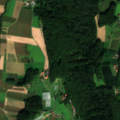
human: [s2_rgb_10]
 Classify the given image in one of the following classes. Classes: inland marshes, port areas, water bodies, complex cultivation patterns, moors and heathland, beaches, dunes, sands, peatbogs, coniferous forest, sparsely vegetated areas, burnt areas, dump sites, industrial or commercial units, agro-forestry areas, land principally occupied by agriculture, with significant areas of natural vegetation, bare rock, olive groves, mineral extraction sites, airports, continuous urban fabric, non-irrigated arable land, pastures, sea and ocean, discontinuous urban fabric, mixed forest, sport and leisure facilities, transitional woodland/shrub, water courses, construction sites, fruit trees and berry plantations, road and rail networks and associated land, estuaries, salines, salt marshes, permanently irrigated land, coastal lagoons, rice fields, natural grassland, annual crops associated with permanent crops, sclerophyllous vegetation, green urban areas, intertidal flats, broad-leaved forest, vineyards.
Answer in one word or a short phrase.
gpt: non-irrigated arable land, complex cultivation patterns, broad-leaved forest